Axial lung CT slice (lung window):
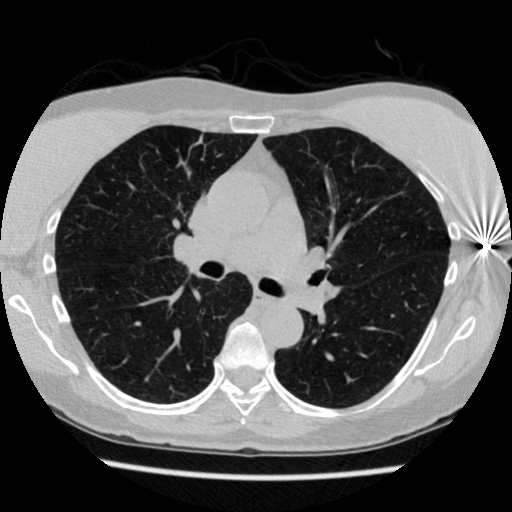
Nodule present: no